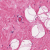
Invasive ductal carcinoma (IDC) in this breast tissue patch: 0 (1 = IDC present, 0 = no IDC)